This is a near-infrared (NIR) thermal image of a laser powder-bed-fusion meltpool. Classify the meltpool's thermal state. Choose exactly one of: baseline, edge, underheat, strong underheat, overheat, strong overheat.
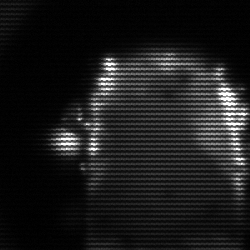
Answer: baseline